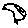
Label: bird